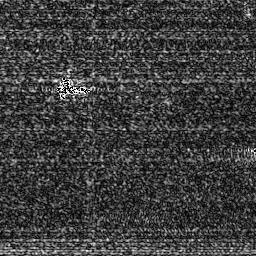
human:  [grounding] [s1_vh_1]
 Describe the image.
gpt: In the satellite image, there is  <ref>1 medium ship </ref> <box>[[21, 31, 34, 37, 0]]</box> located at left.